Question: my question: Is it possible to add some information (description) to a class or to a method, that would be see from eclipse when I use this class or the method in a code. And how?
As well as the black box in the picture below, I would like to have own description next to my own method.

Thanks
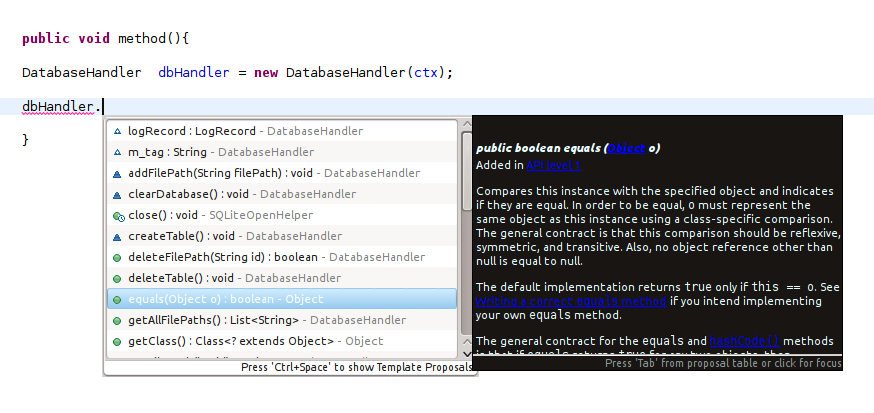
Answer: > Is it possible to add some information (description) to a class or to
a method
=> Yes Its possible to comment block (Javadoc style).
For example:
'''
/**
This method is used for bla bla bla...
@author Paresh Mayani
@Date 16th April
**/
public void display()
{
.....
.....
}
'''
And this above comment will popup in Yellow notes while you are implementing.